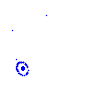
Particle: electron